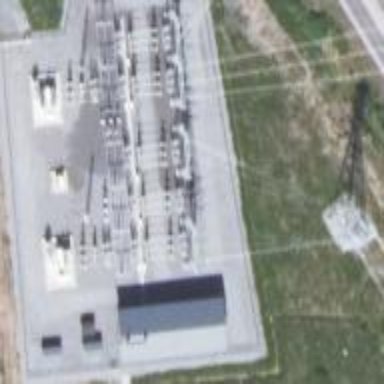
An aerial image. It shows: Transmission substation.